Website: ulta-beauty
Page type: payment
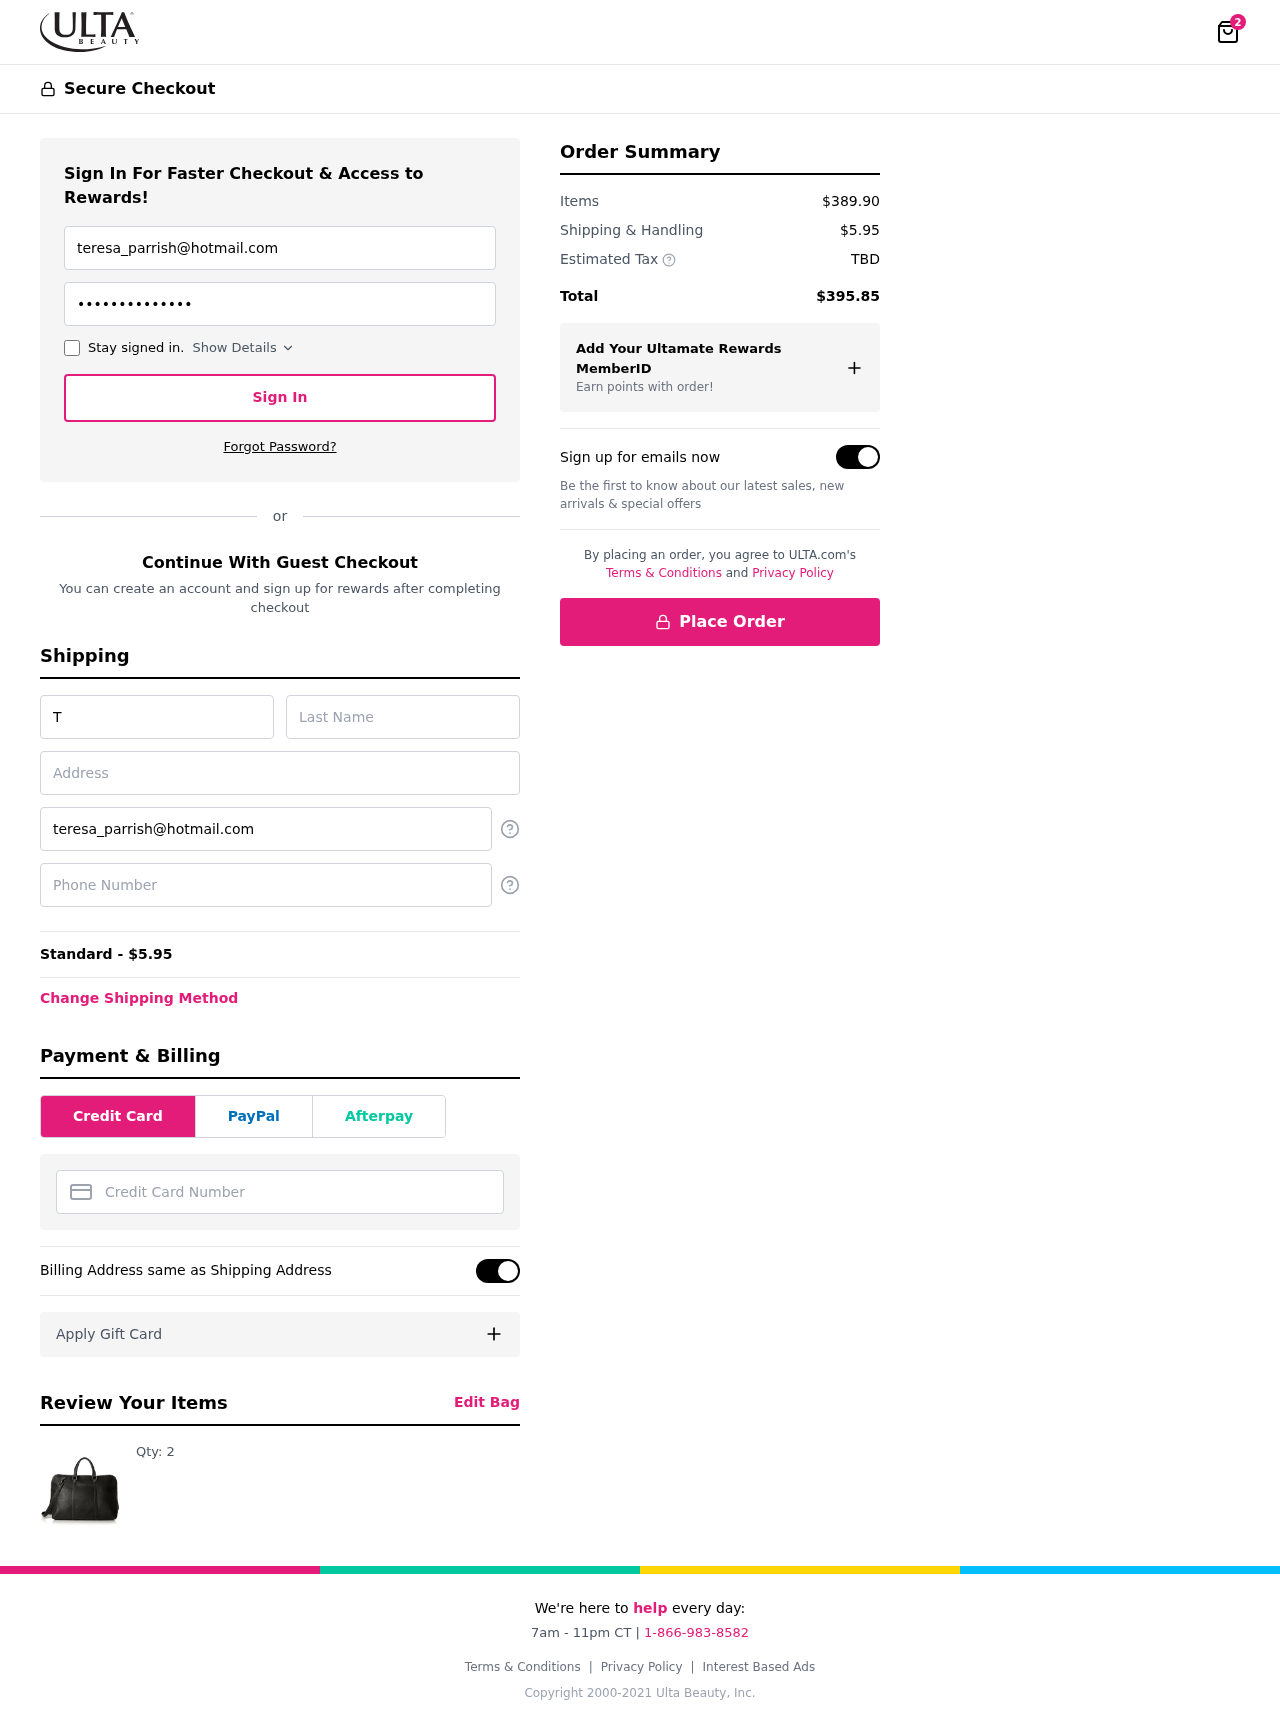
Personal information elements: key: PII_CARD_NUMBER
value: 6520 5037 4718 5040
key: PII_EMAIL
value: teresa_parrish@hotmail.com
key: PII_FIRSTNAME
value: Teresa
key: PII_LASTNAME
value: Parrish
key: PII_PHONE
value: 6659387819
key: PII_STREET
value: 90234 Charles Passage Suite 155
Product elements: key: PRODUCT1_QUANTITY
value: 2
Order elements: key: ORDER_NUM_ITEMS
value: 2
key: ORDER_SHIPPING_COST
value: $5.95
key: ORDER_SHIPPING_COST
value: Standard - $5.95
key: ORDER_SUBTOTAL
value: $389.90
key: ORDER_TAX
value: TBD
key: ORDER_TOTAL
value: $395.85